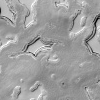
Atmospheric dust classification: not_dusty